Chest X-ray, PA view. Patient: 23 years old, sex F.
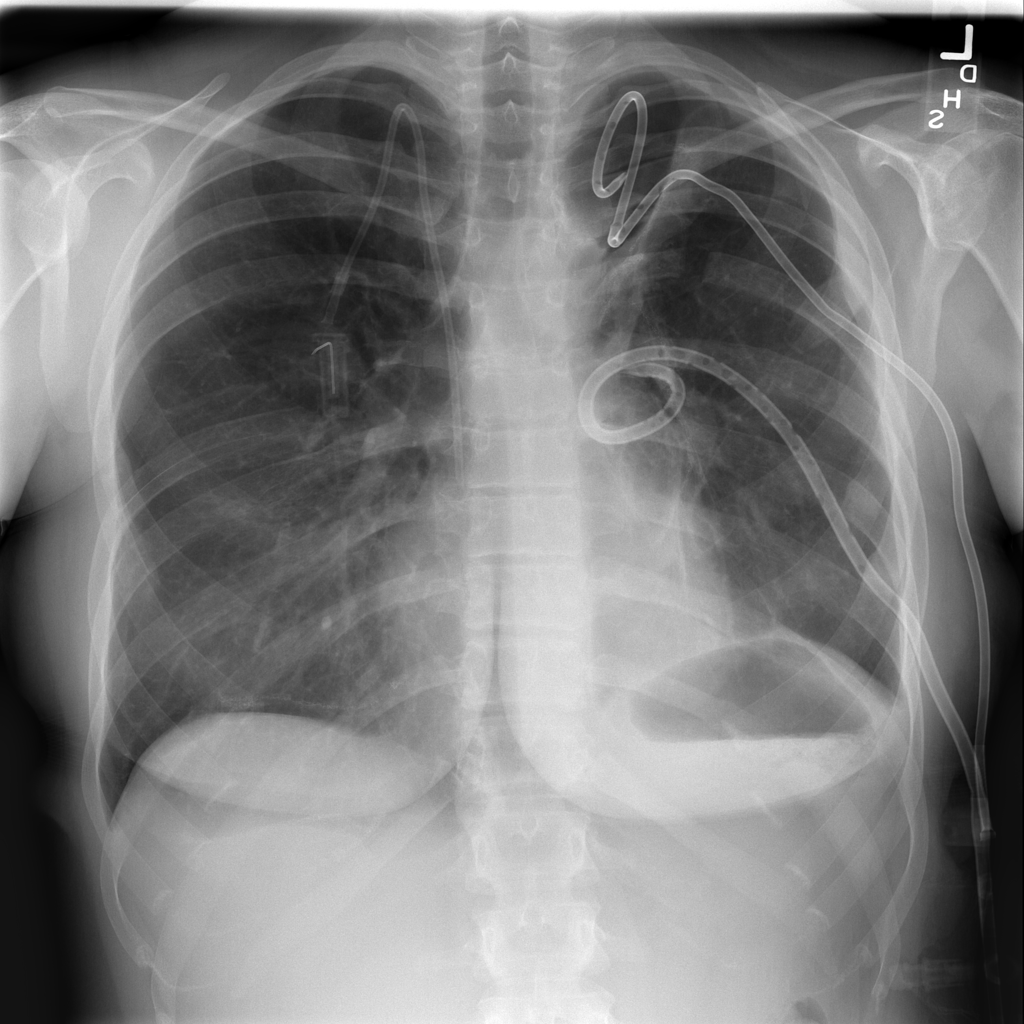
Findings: Pneumothorax